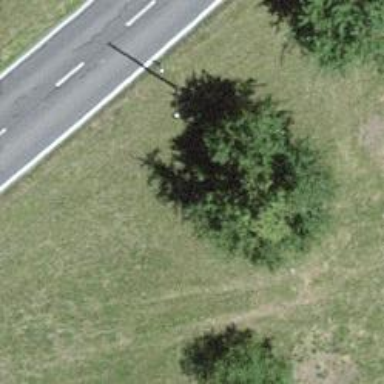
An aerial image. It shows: Single tag "natural: tree."